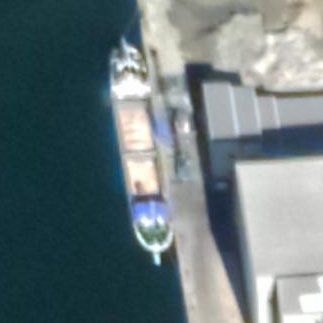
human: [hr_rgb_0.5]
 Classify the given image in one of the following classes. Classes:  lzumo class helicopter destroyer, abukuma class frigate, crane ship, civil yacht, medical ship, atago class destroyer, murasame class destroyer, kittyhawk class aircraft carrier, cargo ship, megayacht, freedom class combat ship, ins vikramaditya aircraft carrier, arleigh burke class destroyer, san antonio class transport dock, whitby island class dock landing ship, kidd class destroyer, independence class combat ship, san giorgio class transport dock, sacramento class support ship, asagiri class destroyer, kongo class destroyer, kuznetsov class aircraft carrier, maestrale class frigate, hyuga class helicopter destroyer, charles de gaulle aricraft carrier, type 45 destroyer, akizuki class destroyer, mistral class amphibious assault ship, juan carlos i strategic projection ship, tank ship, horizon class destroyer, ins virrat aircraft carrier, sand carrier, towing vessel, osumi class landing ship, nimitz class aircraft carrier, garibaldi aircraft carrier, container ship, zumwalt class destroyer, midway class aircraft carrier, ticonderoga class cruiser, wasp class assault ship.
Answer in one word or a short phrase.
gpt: Cargo ship